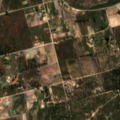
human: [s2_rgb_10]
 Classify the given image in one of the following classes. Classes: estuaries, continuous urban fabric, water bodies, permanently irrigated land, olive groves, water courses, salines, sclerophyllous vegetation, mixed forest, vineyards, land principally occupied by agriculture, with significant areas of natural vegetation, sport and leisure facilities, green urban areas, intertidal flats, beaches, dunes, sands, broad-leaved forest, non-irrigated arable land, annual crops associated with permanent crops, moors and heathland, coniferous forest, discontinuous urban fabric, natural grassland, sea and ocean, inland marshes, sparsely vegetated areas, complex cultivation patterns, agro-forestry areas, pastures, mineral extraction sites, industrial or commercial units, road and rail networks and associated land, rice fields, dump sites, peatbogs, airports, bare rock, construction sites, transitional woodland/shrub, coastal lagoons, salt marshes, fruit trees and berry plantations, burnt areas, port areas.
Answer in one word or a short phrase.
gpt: complex cultivation patterns, land principally occupied by agriculture, with significant areas of natural vegetation, broad-leaved forest, mixed forest